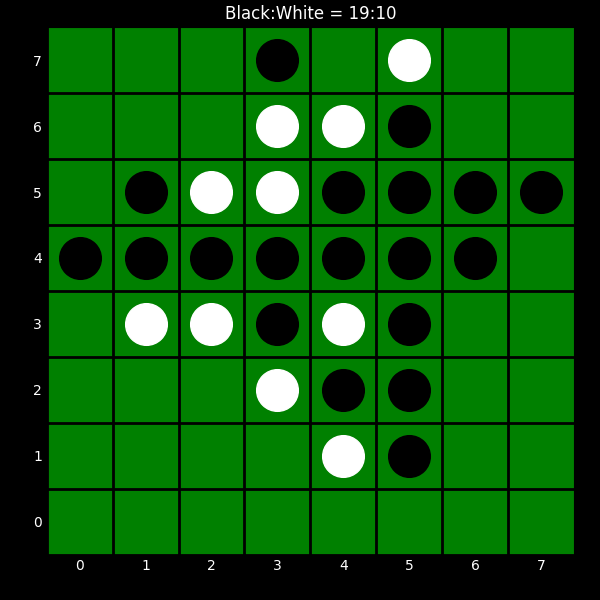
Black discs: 19
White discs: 10